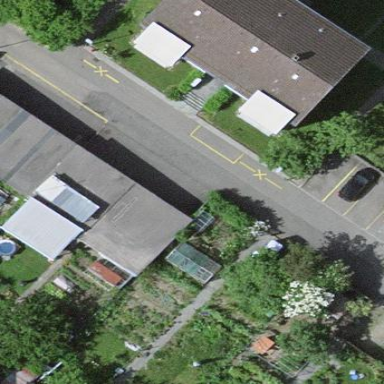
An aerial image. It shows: Group of garages.